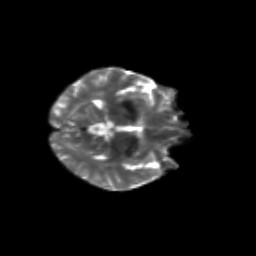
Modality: T2w
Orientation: axial
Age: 61
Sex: female
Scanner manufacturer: siemens
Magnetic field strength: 3 T
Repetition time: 4.71 s
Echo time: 0.0906 s